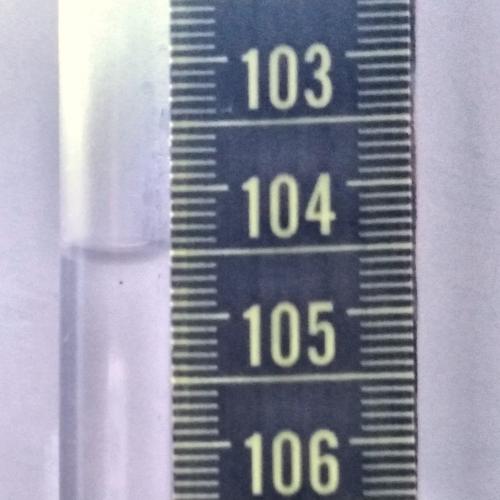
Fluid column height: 104.5 cm